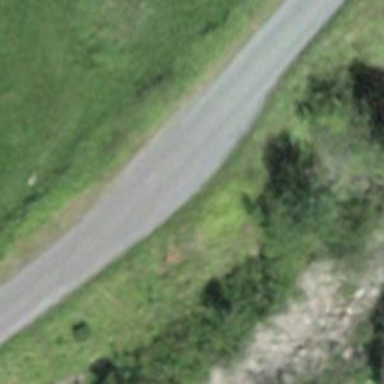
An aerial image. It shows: Unclassified road with paved surface.